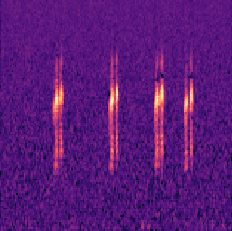
Sound class: Frog